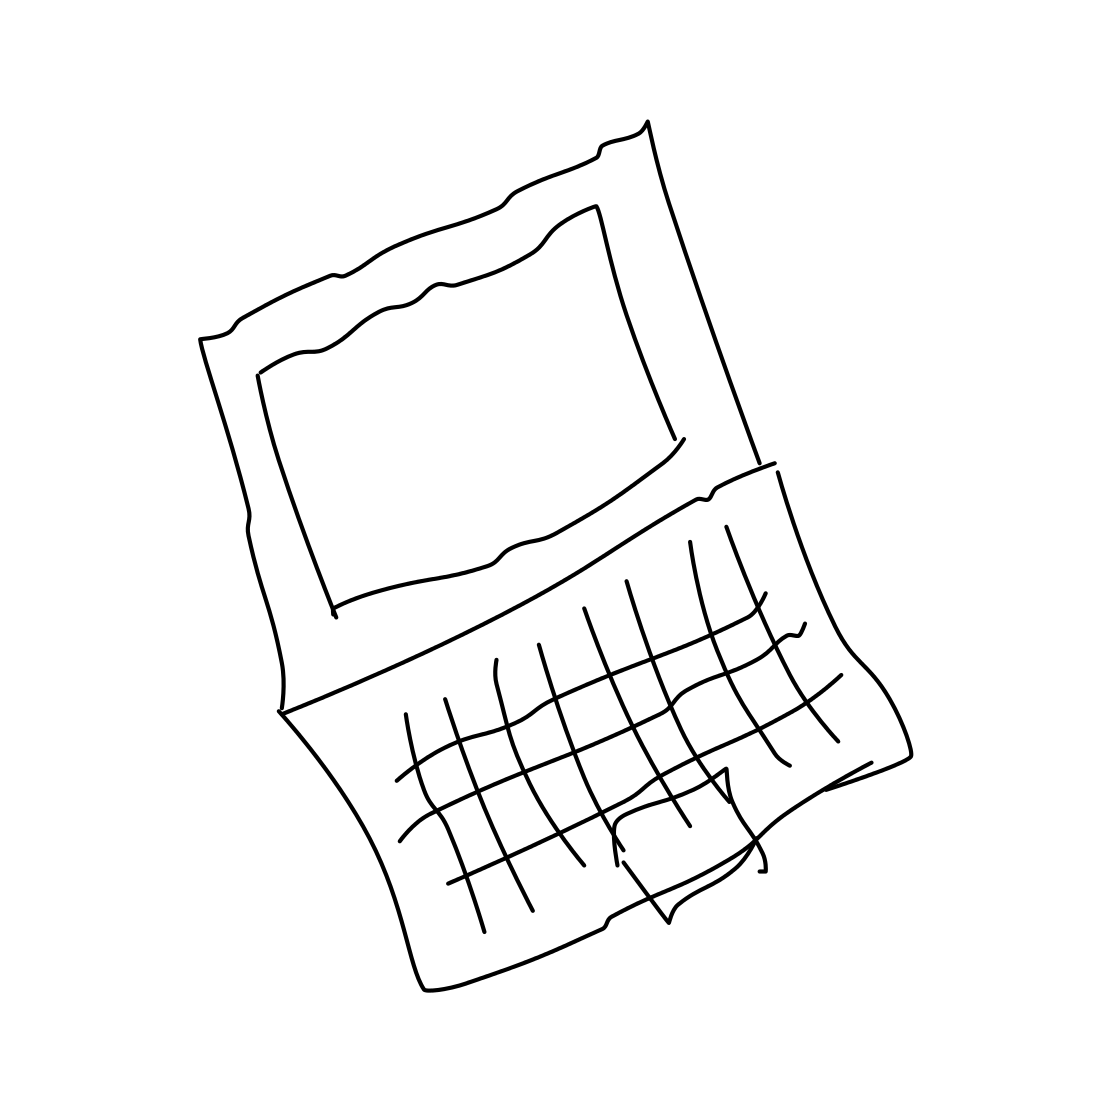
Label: laptop